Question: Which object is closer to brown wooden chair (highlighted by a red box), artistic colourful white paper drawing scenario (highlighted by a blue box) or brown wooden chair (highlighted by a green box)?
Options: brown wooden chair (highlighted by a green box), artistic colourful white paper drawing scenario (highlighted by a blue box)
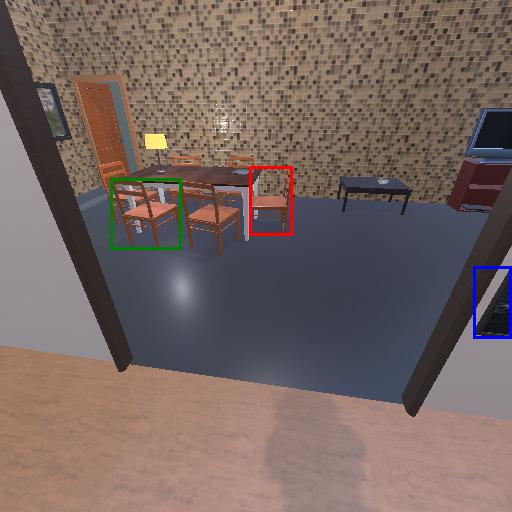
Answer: brown wooden chair (highlighted by a green box)